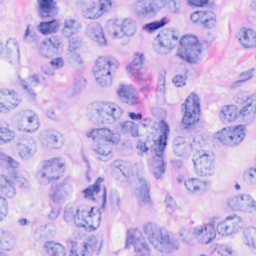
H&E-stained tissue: Breast